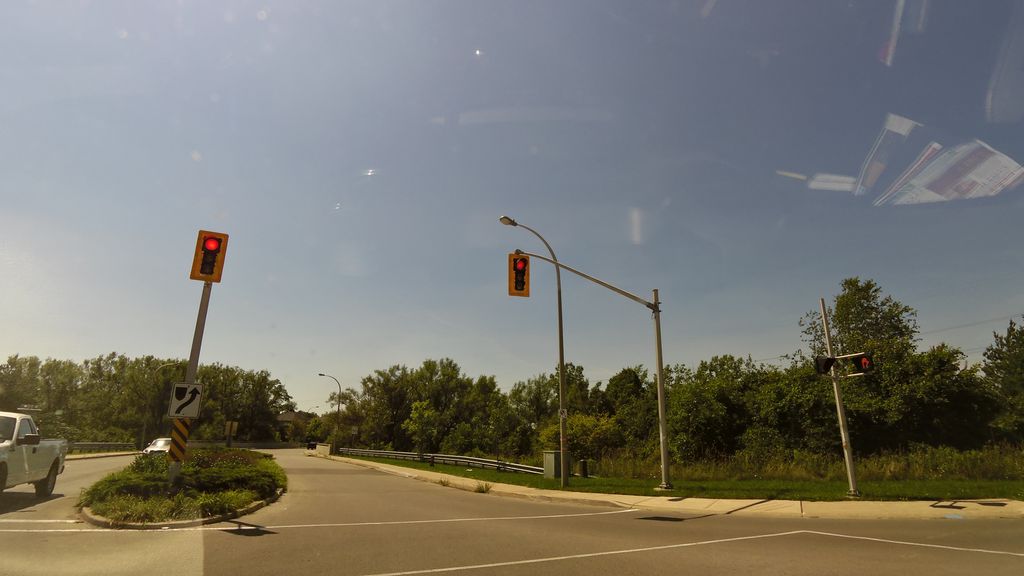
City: hamilton